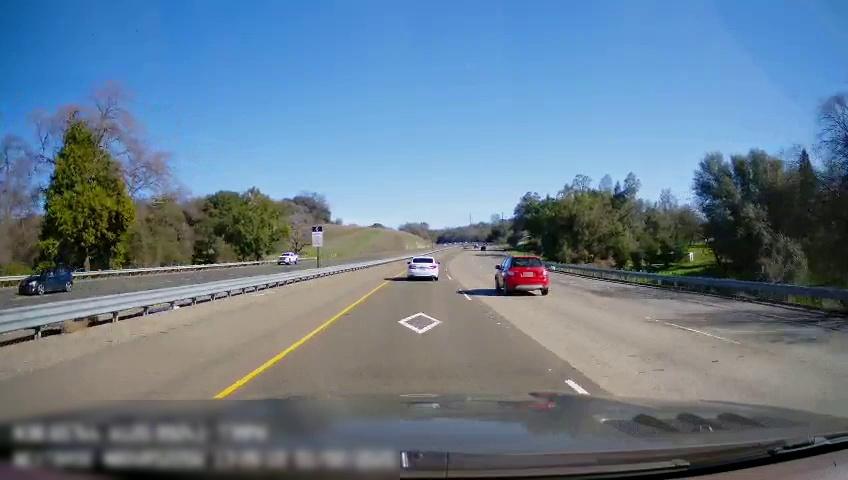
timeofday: Day
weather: Sunny
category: Drivable Space
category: Drivable Space
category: Vehicles | Car
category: Vehicles | Car
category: Vehicles | Car
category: Vehicles | Truck
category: Lanes | Current Lane
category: Lanes | Current Lane
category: Lanes | Alternate Lane
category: Traffic | Signs